Interaction volume radius: 5 \u00c5
Interaction volume height: 10 \u00c5
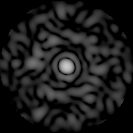
Disorder parameter: 0.7694